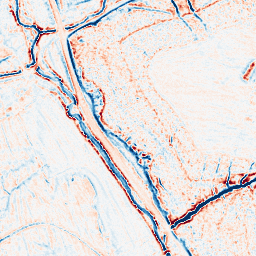
Category: edge_preserving
Decomposition family: bilateral
Decomposition parameters: d: 9
sigma_color: 150
sigma_space: 150
Upsampling method: quadratic
Upsampling parameters: scale: 2
Upsampling scale: 2